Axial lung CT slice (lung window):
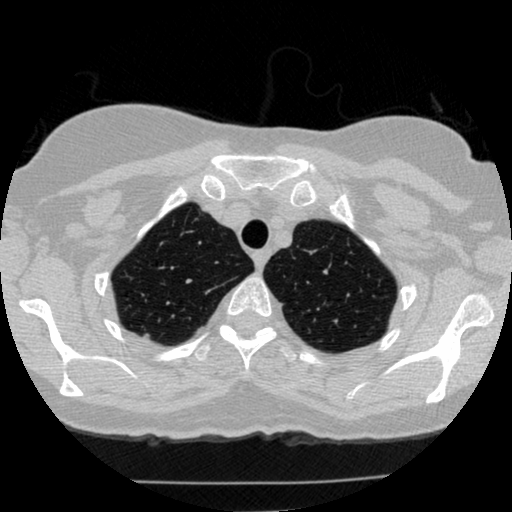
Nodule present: no